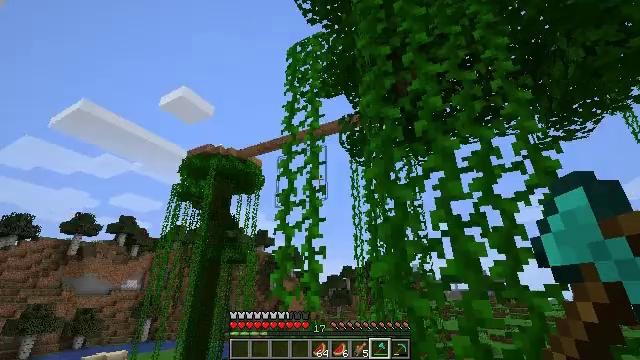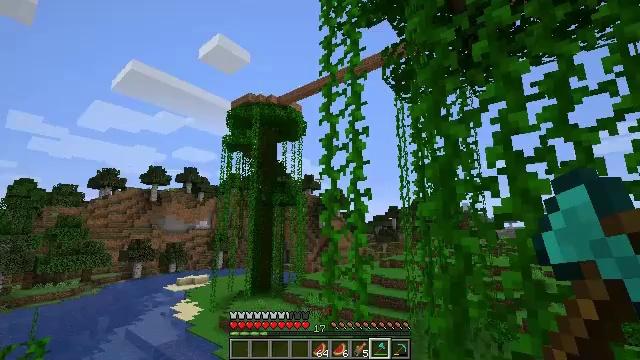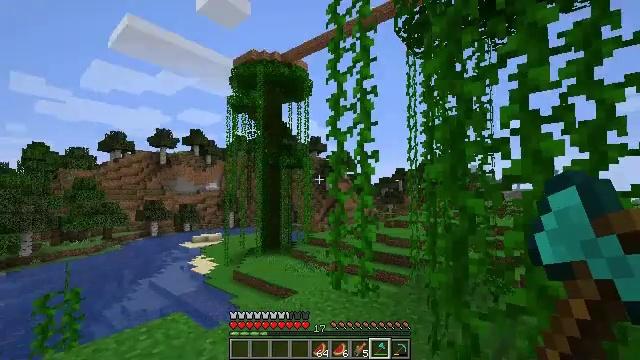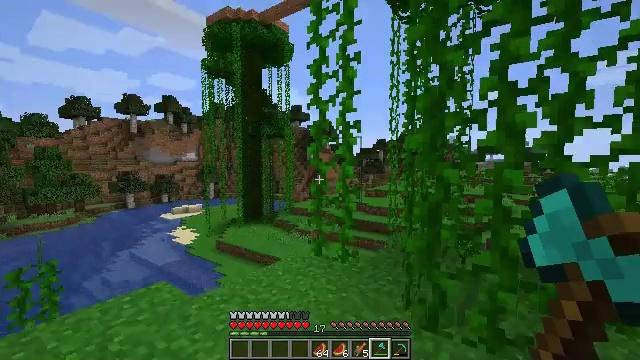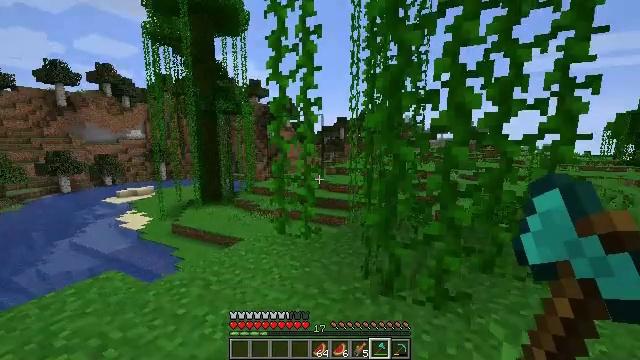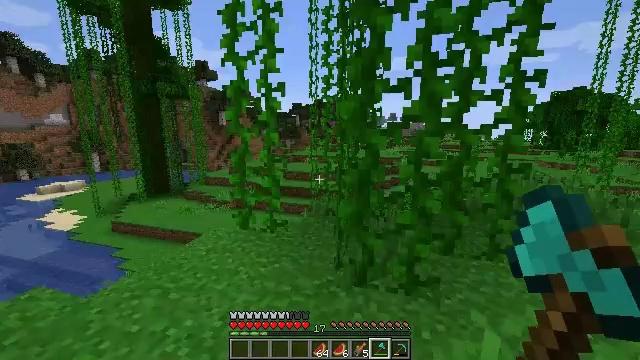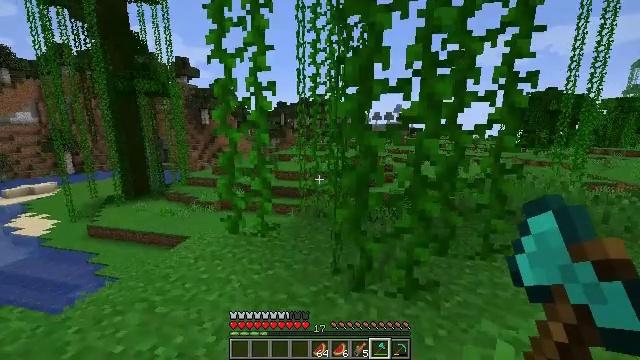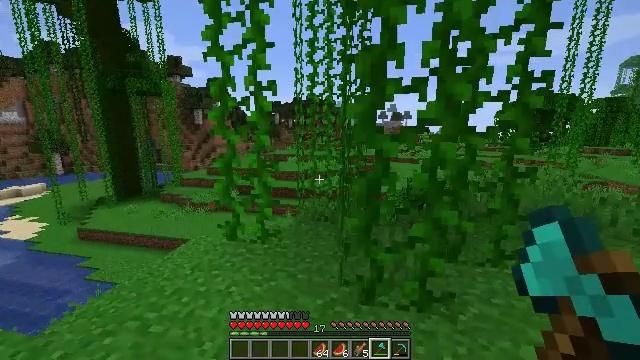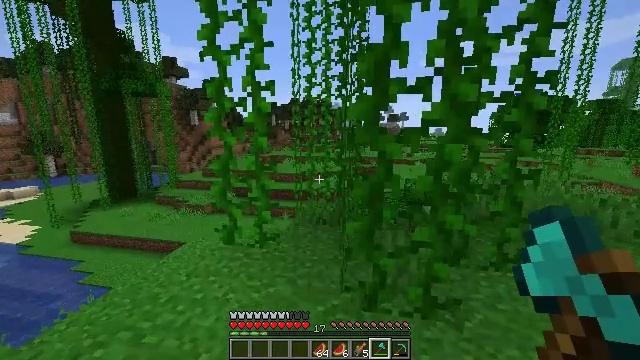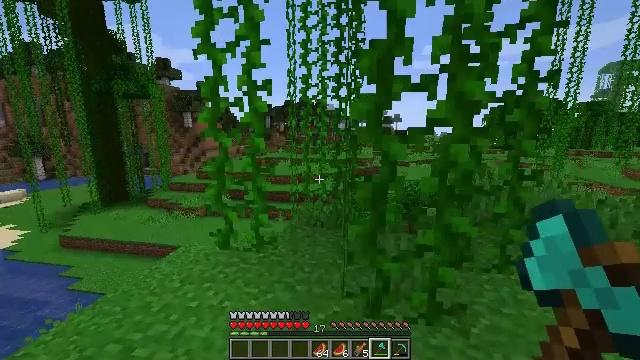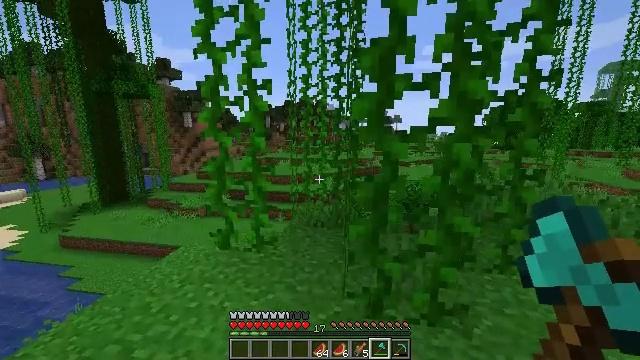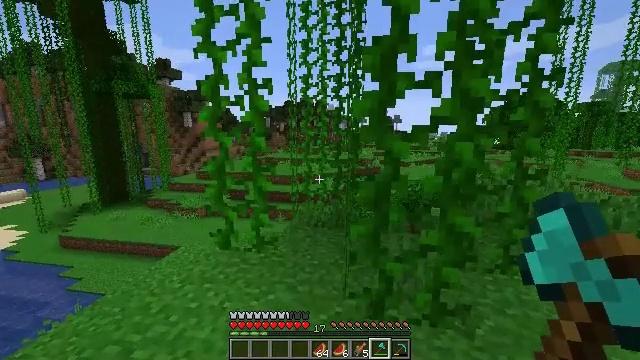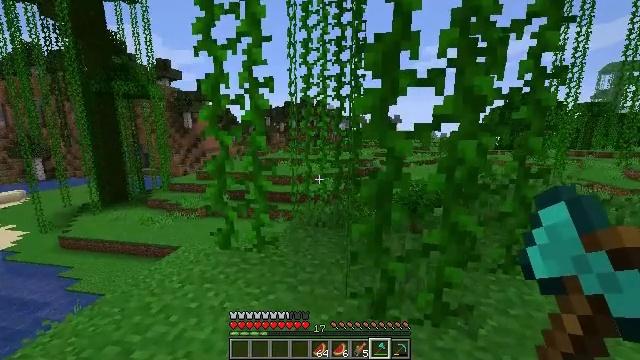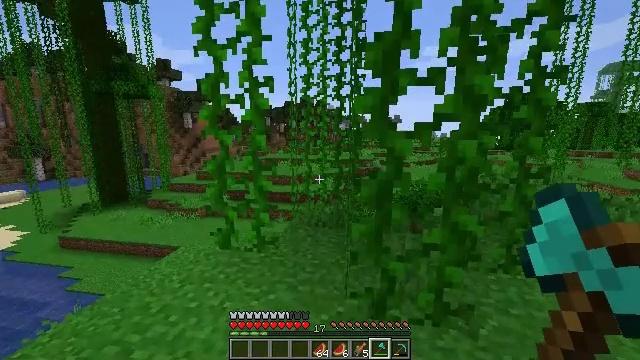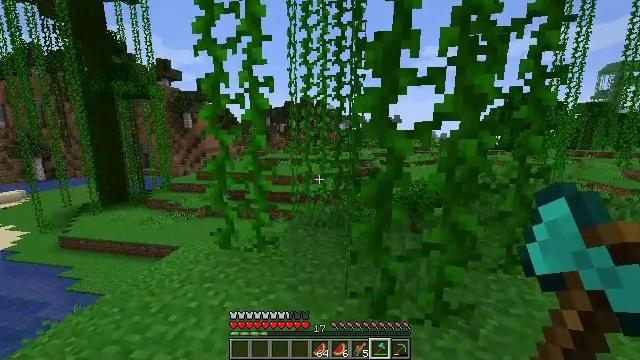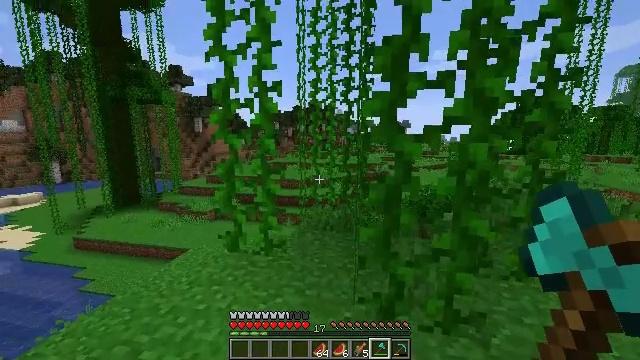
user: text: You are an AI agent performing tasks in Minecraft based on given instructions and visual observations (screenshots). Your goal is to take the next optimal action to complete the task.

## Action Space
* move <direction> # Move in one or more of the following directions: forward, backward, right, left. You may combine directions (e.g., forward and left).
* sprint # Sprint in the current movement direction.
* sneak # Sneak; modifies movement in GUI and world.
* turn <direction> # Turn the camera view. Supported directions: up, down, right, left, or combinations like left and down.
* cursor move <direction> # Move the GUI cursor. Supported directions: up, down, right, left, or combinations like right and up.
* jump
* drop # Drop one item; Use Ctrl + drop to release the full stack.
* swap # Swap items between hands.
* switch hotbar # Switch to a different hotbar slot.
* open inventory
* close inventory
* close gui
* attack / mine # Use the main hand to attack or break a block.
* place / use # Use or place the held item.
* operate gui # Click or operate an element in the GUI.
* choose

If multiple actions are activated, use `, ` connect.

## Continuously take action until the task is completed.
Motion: motion action
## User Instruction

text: Attack the jungle leaves to remove it.
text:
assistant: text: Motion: turn left and down
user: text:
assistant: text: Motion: turn left and down
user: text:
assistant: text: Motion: turn right and down
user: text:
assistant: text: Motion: move forward and move left, turn right and down
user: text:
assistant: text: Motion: move forward and move left, turn right and down
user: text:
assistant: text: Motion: move forward and move left, turn right
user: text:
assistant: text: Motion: move forward, turn right
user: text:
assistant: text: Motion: no_op
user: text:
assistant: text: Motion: turn right
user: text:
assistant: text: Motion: no_op
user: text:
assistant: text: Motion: no_op
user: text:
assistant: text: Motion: no_op
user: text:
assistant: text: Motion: no_op
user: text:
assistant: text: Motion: no_op
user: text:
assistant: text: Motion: turn left
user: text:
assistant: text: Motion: move forward, turn left and up
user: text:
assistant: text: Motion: move forward, turn left and up
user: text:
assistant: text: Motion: move forward and move left, turn left and up
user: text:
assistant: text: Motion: move forward and move left, turn right and up
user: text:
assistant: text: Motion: move forward and move left, turn right and up
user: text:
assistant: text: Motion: move forward and move left, turn right and up
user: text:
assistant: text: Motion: move forward, turn right and up
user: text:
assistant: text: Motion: turn right and up
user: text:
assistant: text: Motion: turn right and up
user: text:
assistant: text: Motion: turn right and up
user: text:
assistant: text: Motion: turn right and up
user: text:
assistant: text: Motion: turn up
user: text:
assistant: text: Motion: turn up
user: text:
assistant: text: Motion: move forward, turn left and up
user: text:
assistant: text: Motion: move forward, turn left and up